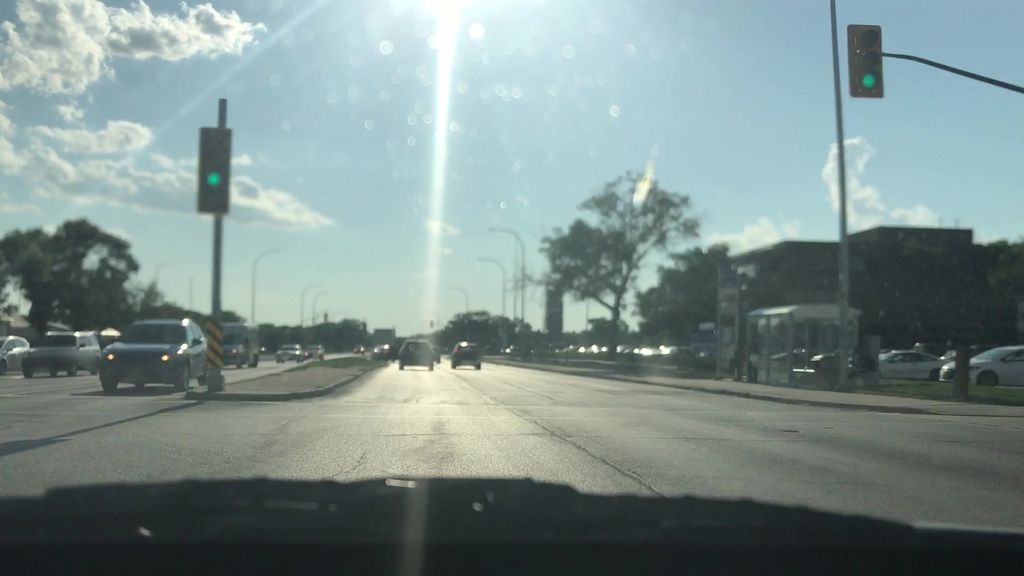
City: winnipeg